高三 · 解析几何
如图, $\mathrm{P}$ 是 $\odot \mathrm{O}$ 外一点, $\mathrm{PC}=4, \mathrm{PD}=2$, 则 $\mathrm{PA} \cdot \mathrm{PB}$ 等于（）

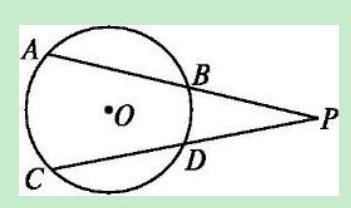
A. 2
B. 4
C. 8
D. 不确定
答案: C
解析: 解答: $\because \mathrm{PA} \cdot \mathrm{PB}=\mathrm{PC} \cdot \mathrm{PD}, \therefore \mathrm{PA} \cdot \mathrm{PB}=4 \times 2=8$.

分析: 本题主要考查了与圆有关的比例线段, 解决问题的关键是根据与圆有关的比例线段的性质分析计算即可